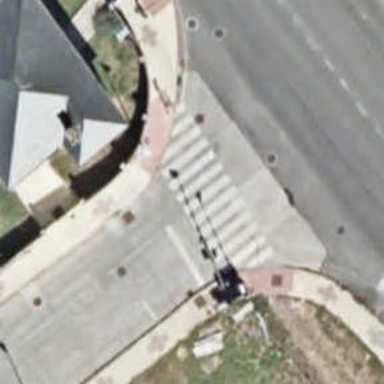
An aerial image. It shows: Traffic signals at road crossing.